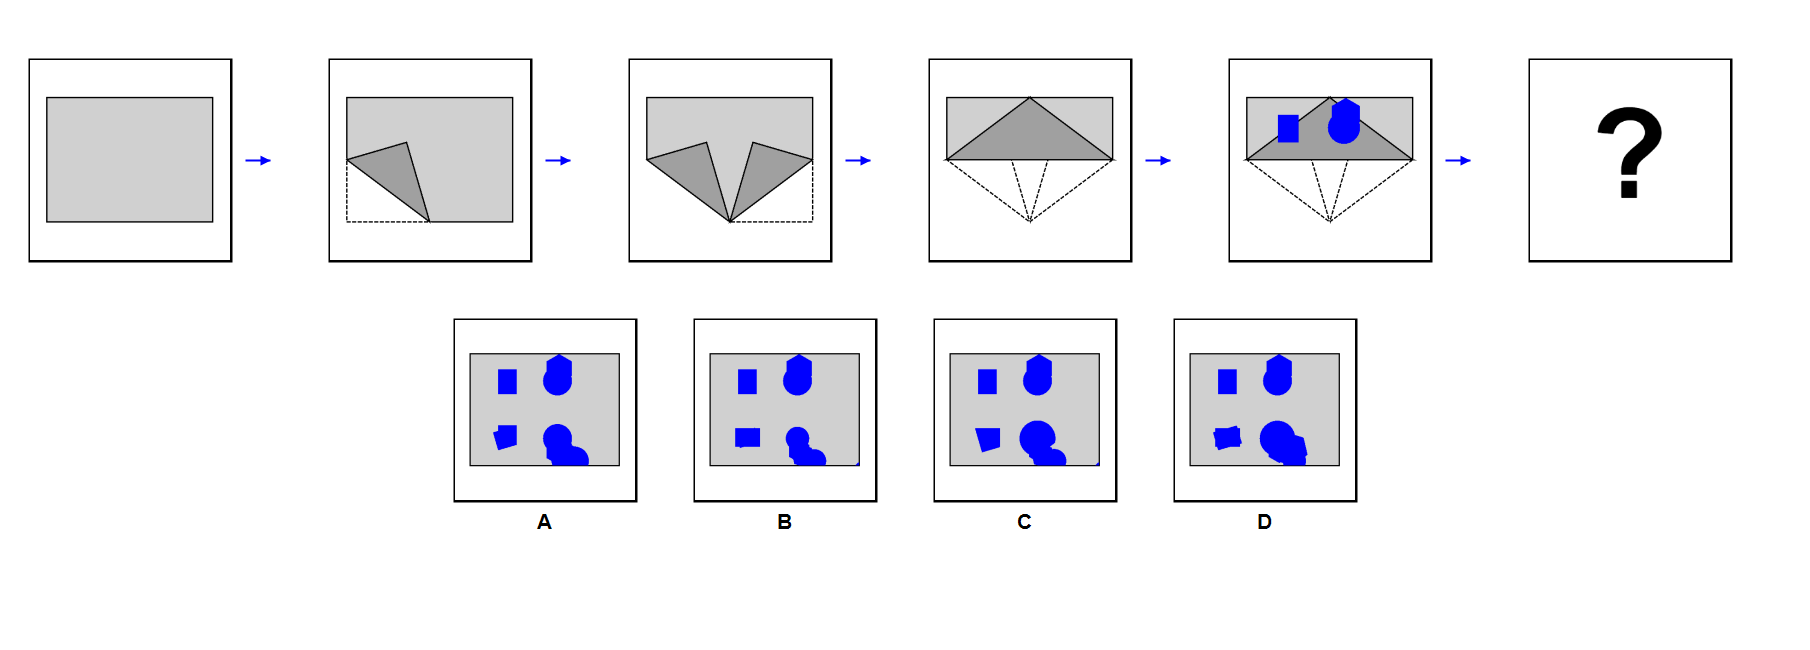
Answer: A